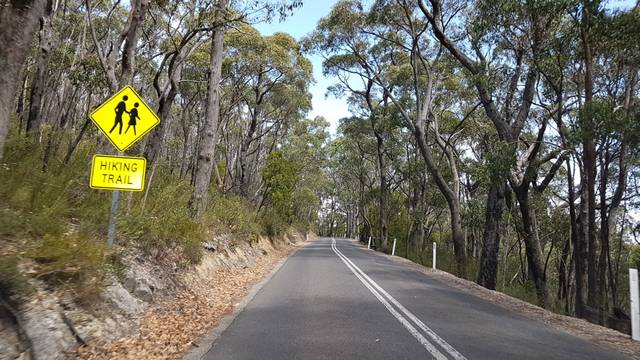
Region: Australia
Coordinates: -34.973, 138.708